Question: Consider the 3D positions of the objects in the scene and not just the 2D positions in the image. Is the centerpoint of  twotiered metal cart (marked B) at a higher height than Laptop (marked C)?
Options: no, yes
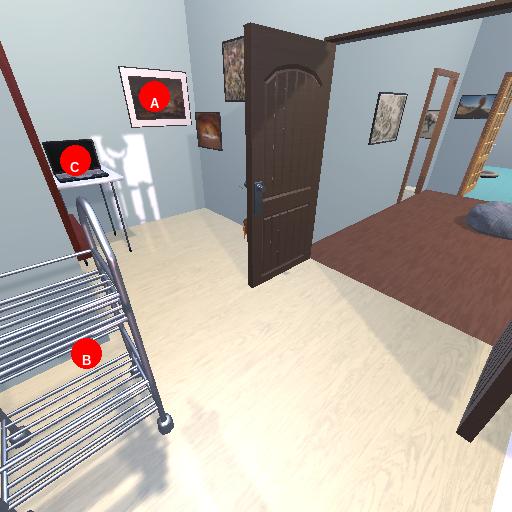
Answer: no